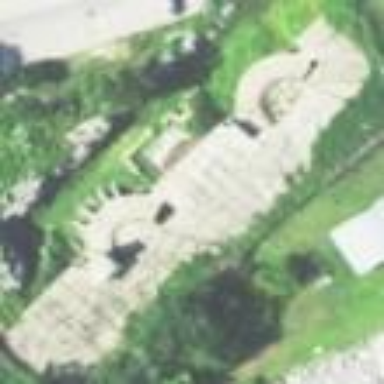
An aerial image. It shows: Historic fort building.